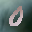
Label: 0